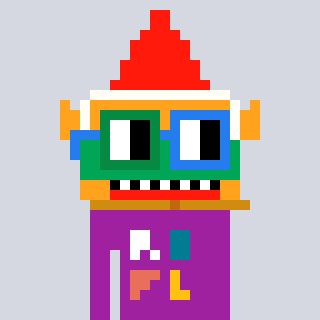
a pixel art character with square green and blue glasses, a gnome-shaped head and a magenta-colored body on a cool background